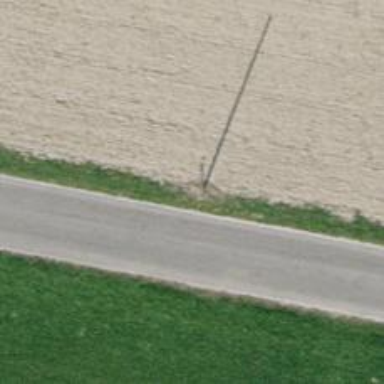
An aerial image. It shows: Power pole.